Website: walmart
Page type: review-order
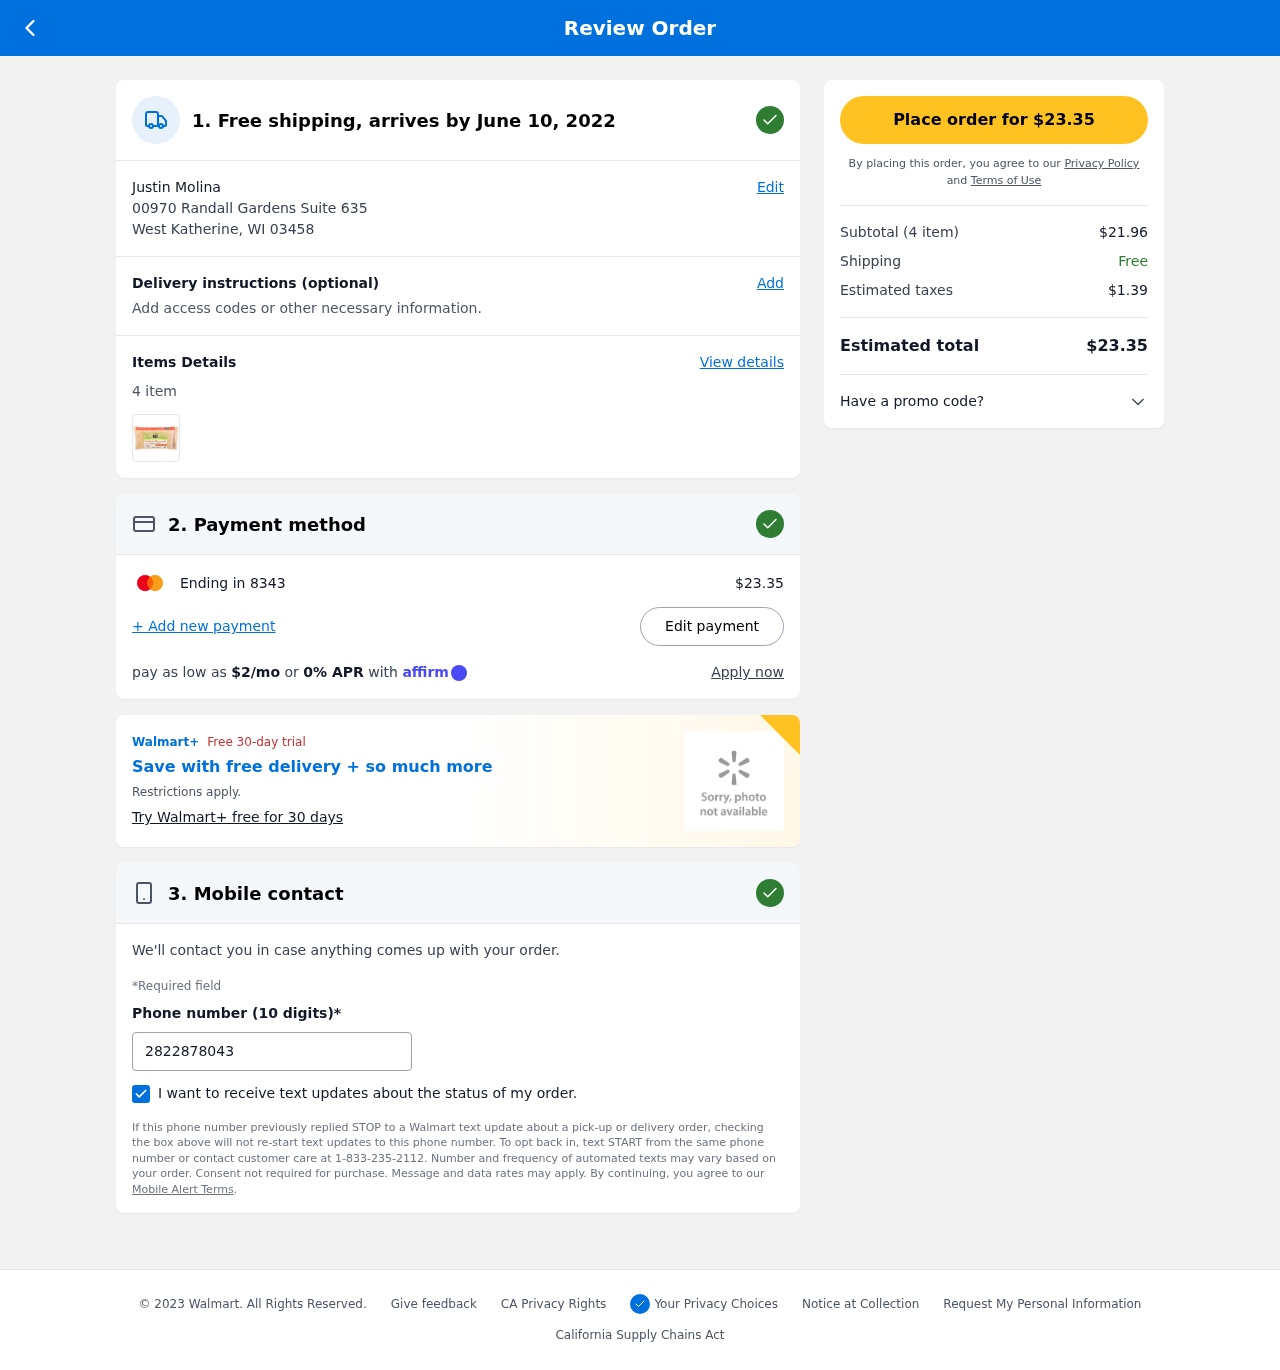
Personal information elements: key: PII_CARD_LAST4
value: Ending in 8343
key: PII_CITY_STATE_ZIP
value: West Katherine, WI 03458
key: PII_FULLNAME
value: Justin Molina
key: PII_PHONE
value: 2822878043
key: PII_STREET
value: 00970 Randall Gardens Suite 635
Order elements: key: ORDER_DELIVERY_DATE
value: June 10, 2022
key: ORDER_NUM_ITEMS
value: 4 item
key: ORDER_NUM_ITEMS
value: Subtotal (4 item)
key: ORDER_TOTAL
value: $23.35
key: ORDER_TOTAL
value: Place order for $23.35
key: ORDER_MONTHLY_PAYMENT
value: $2/mo
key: ORDER_SUBTOTAL
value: $21.96
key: ORDER_TAX
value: $1.39